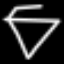
Label: diamond